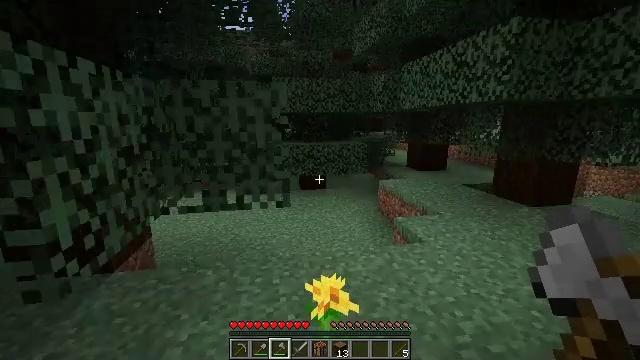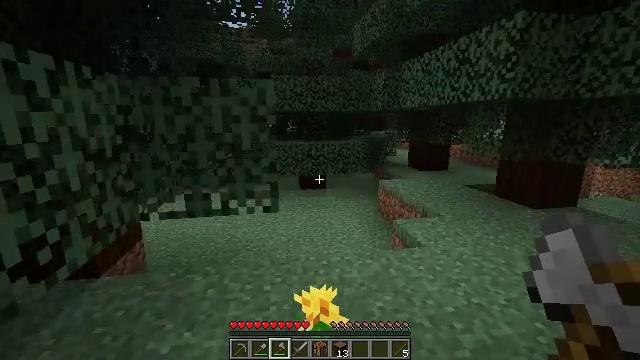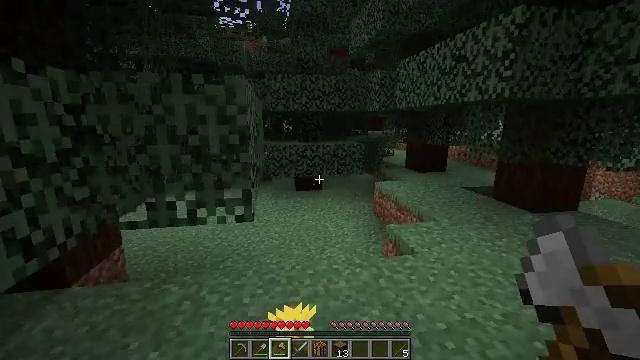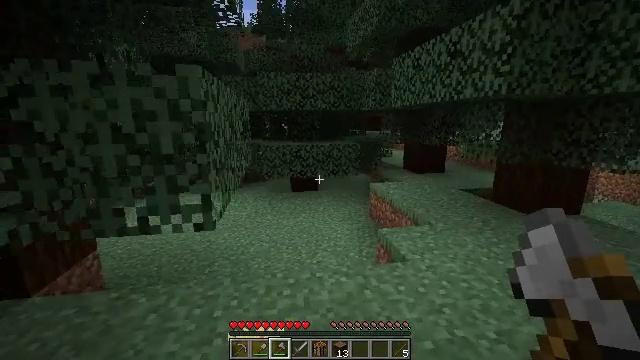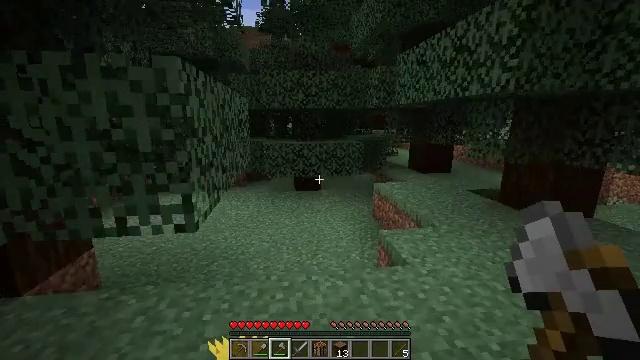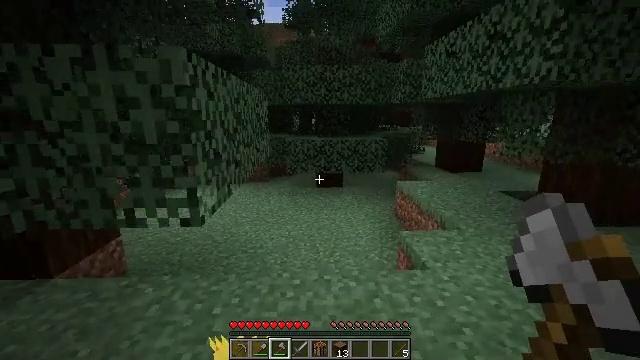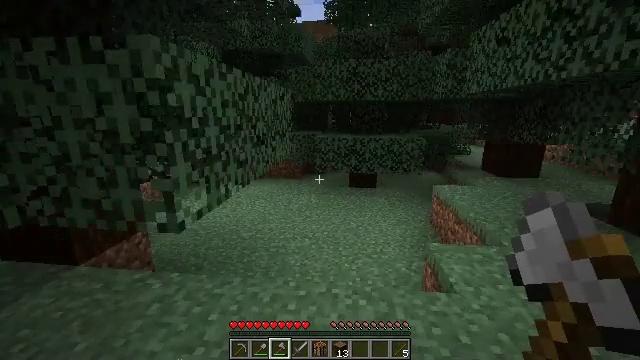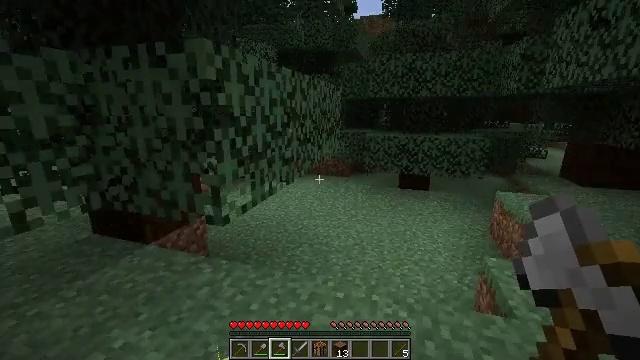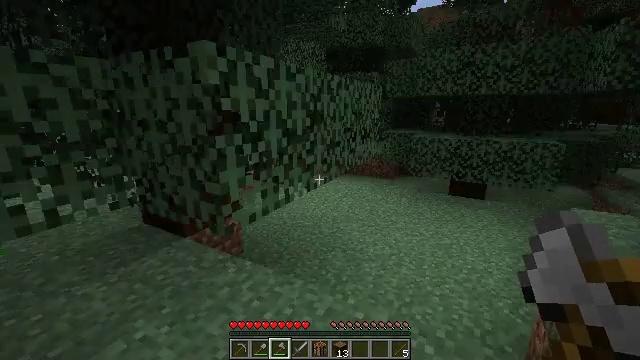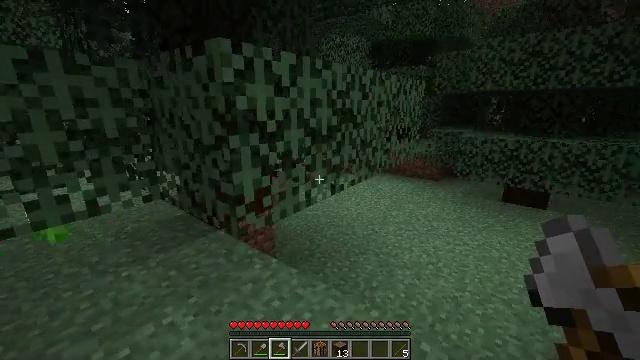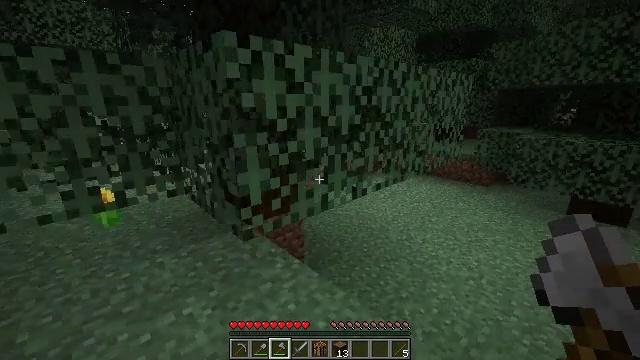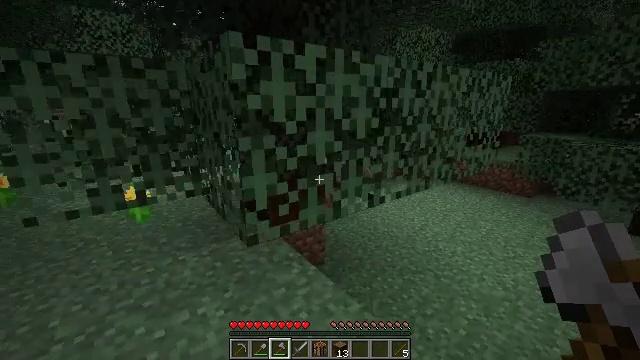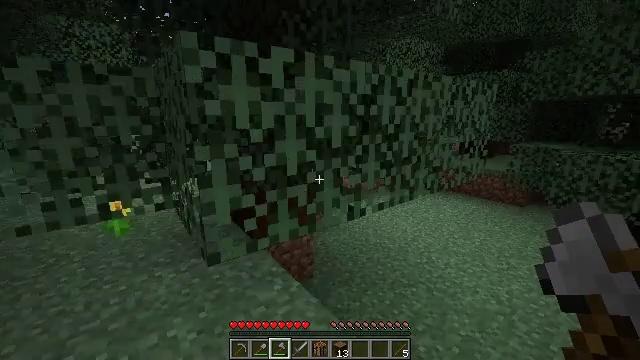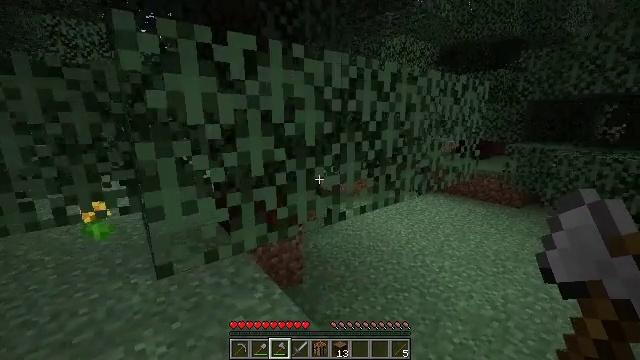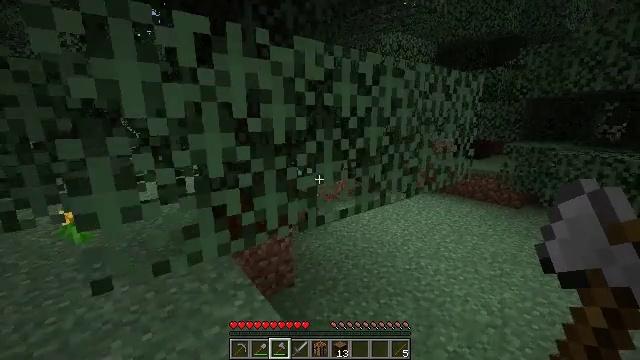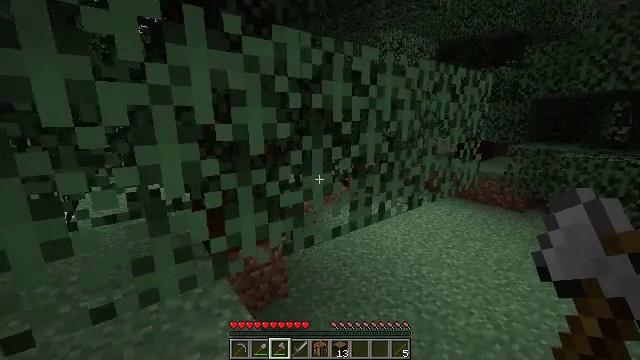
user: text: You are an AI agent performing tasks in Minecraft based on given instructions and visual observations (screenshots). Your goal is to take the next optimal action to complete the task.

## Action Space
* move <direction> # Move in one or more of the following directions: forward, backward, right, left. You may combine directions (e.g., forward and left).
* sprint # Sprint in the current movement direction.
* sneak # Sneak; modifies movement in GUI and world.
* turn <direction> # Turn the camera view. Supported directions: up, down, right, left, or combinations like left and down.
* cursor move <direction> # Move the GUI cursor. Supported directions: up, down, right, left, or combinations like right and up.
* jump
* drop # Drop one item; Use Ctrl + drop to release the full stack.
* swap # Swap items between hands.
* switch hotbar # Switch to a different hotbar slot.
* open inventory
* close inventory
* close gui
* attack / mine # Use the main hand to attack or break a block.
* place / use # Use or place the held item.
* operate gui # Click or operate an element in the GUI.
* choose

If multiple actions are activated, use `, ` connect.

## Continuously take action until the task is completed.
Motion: motion action
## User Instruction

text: Break the spruce leaves to clear the area.
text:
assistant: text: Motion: move forward and move right
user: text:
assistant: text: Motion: move forward and move right
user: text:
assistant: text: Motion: move forward and move right
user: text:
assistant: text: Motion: move forward and move right, turn left
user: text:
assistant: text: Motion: move forward and move right, turn left
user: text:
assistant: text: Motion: move forward and move right, turn left
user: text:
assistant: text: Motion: move forward and move right, turn left
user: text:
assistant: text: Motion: move forward and move right, turn left
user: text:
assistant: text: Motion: move forward and move right, turn left
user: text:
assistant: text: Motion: move forward and move right, turn left
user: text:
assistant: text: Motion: move forward and move right, turn left
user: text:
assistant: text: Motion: move forward and move right, turn up
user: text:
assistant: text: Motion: move forward and move right
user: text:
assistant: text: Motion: move forward
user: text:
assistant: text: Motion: move left
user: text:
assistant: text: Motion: move left
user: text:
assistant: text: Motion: move left, turn left
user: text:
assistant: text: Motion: move left, turn left
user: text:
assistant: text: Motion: move left, turn left
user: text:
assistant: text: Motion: move left, turn left
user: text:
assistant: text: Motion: move left, turn left
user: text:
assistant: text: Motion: move left, turn left
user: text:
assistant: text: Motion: move forward and move left
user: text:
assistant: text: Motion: move forward and move left
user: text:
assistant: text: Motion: move forward and move left
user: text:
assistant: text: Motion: move forward and move left
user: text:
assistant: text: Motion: move forward and move left
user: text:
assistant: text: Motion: move left
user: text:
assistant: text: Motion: move left, turn right
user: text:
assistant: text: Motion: move left, turn right